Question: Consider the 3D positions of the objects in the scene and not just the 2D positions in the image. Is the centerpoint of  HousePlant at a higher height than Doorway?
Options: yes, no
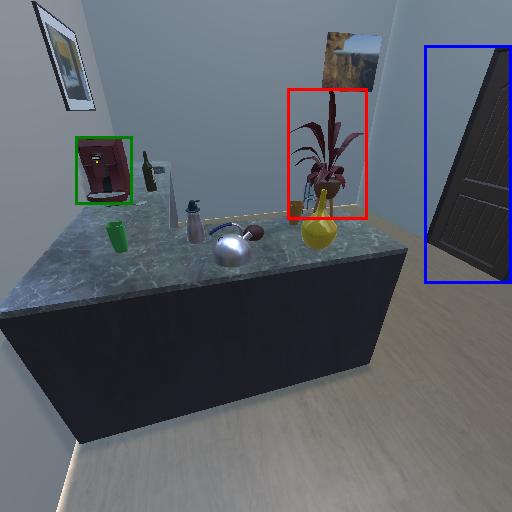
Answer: yes